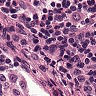
Metastatic tissue present: no